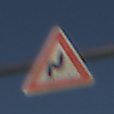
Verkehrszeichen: DoppelkurveRechts
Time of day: MorningAfternoon
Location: Outdoor (Nature)
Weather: PartlyCloudy
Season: NotSpecified
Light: Natural